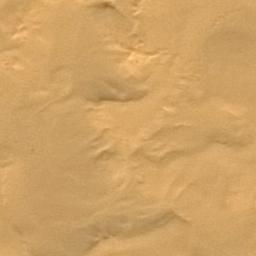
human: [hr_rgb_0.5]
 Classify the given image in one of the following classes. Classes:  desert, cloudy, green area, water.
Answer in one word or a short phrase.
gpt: desert